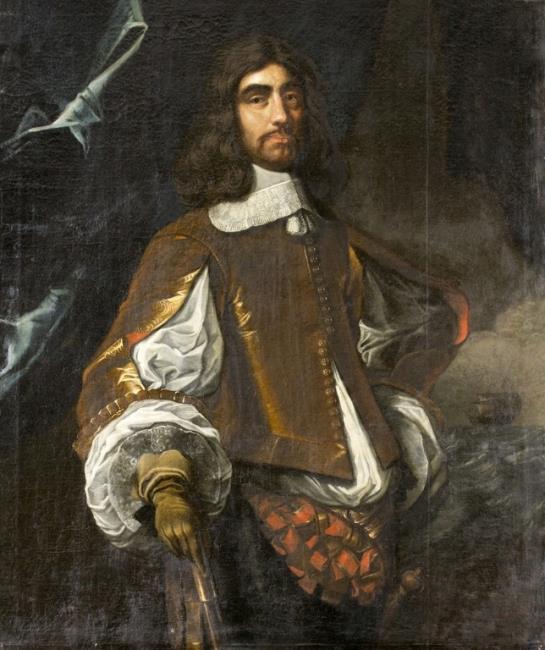
Title: Portret van Cornelis Tromp (1629-1691)
Artist: Karel van Mander (III)
Earliest date: 1656
Latest date: 1656
Genre: painting
Keywords: man's portrait, knee-length portrait, head to the right, body facing right, standing (position), facing front, hand on side, long hair (men's hairstyle), moustache, flat lace collar, sea in the background, boat